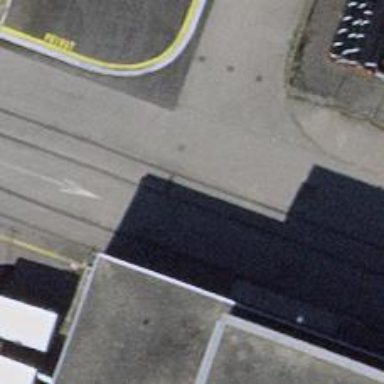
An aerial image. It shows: Railway level crossing.